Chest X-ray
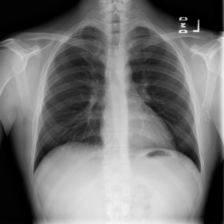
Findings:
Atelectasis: negative
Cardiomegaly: negative
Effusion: negative
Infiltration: negative
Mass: negative
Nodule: negative
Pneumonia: negative
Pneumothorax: negative
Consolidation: negative
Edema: negative
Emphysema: negative
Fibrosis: negative
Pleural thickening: negative
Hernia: negative